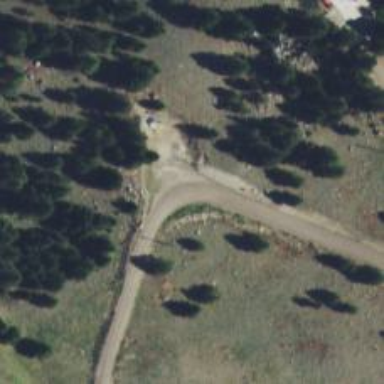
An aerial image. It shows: Driveway leading to service road.